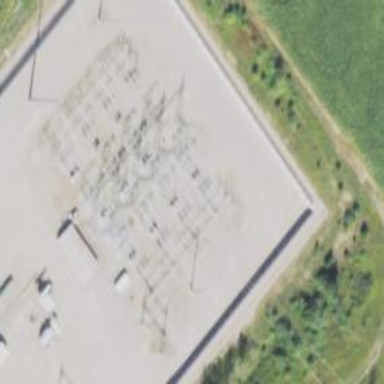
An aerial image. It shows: Switch for power supply.